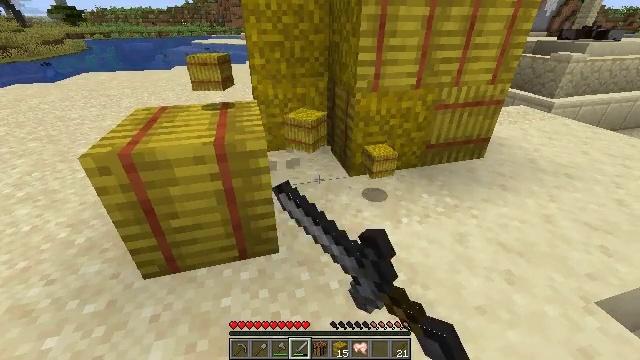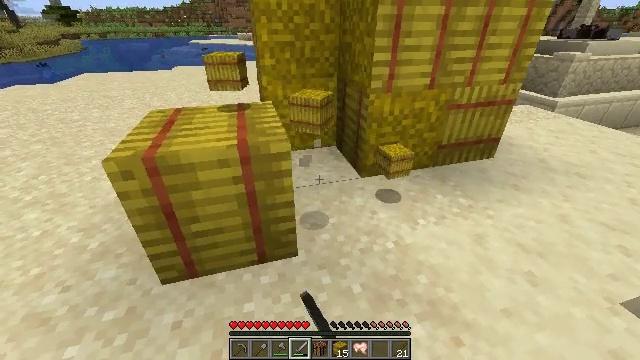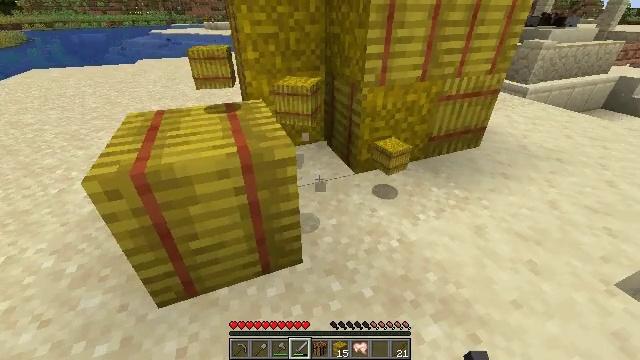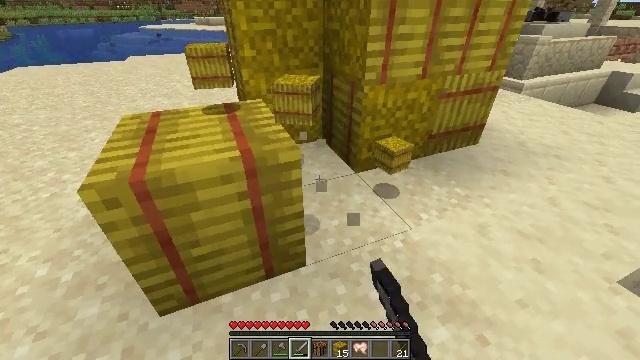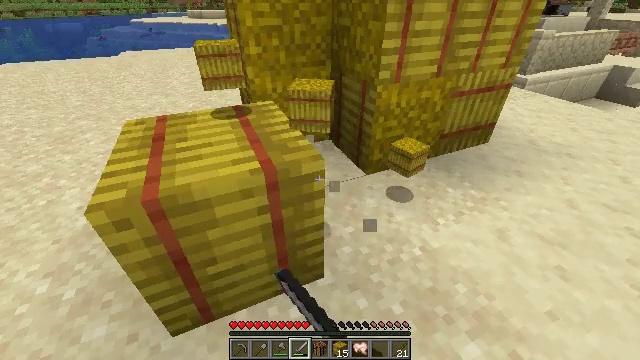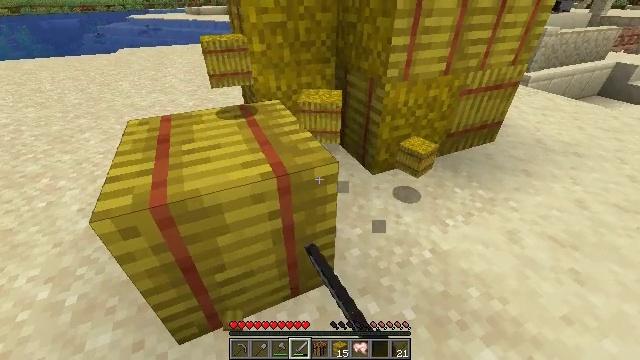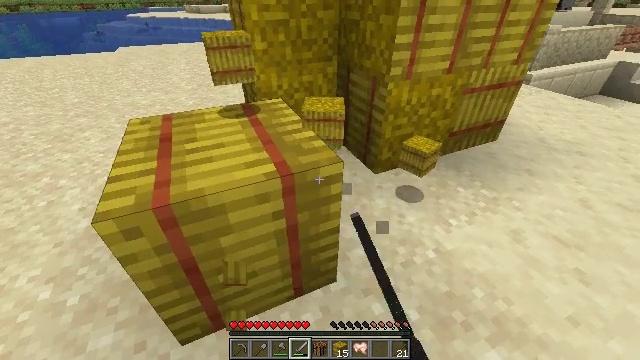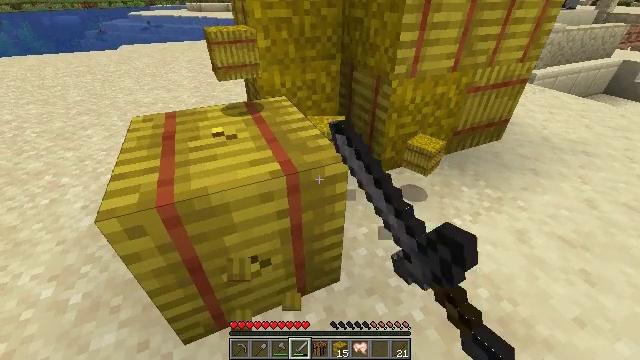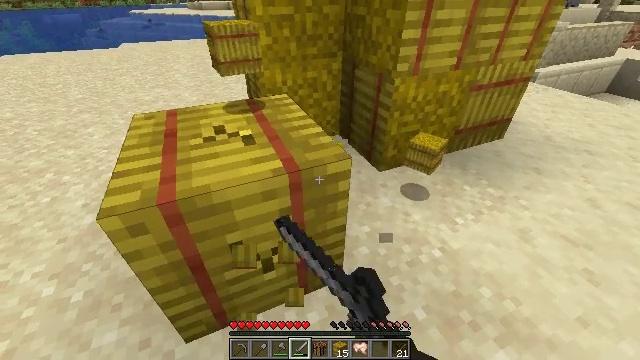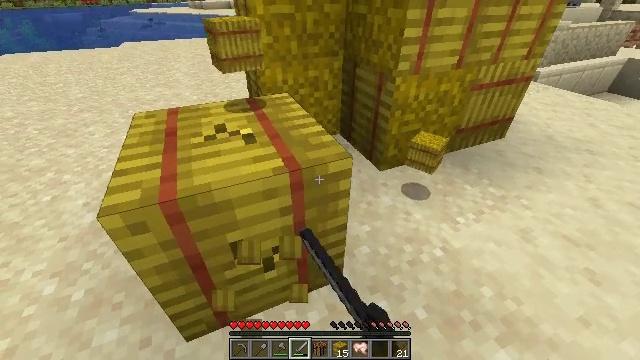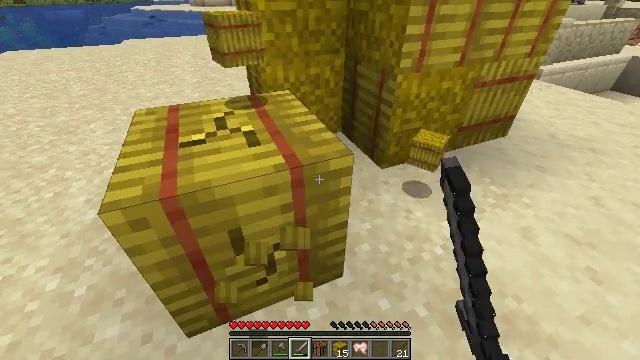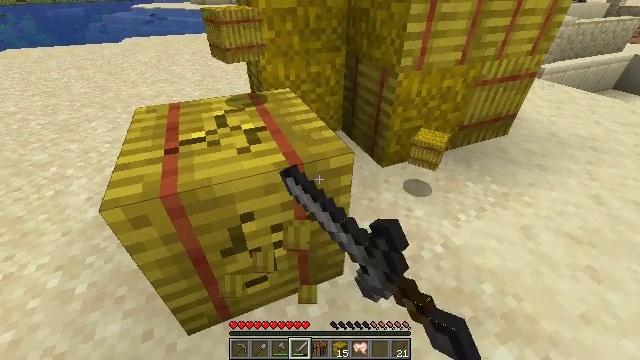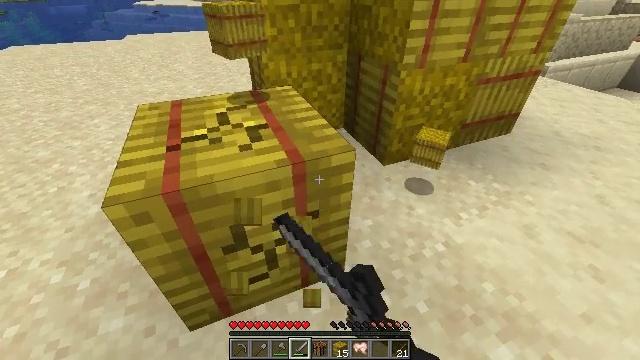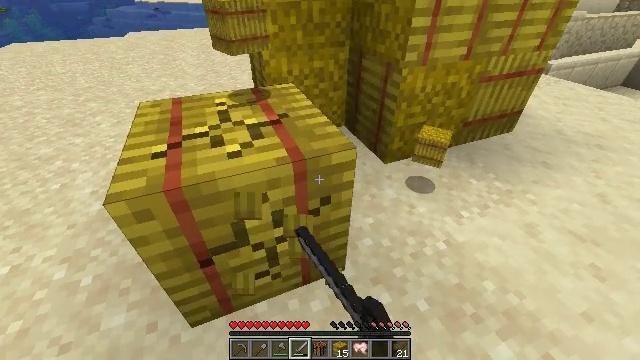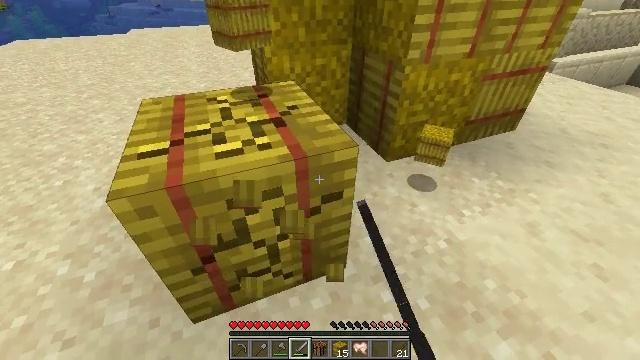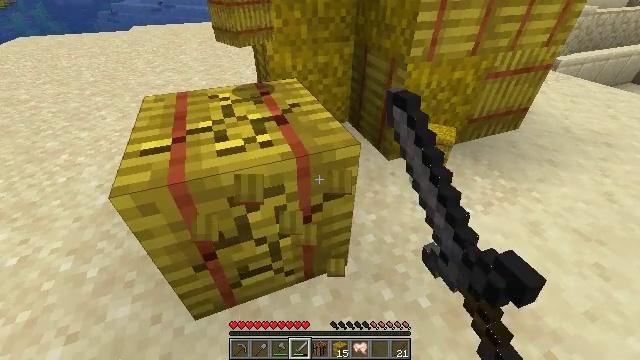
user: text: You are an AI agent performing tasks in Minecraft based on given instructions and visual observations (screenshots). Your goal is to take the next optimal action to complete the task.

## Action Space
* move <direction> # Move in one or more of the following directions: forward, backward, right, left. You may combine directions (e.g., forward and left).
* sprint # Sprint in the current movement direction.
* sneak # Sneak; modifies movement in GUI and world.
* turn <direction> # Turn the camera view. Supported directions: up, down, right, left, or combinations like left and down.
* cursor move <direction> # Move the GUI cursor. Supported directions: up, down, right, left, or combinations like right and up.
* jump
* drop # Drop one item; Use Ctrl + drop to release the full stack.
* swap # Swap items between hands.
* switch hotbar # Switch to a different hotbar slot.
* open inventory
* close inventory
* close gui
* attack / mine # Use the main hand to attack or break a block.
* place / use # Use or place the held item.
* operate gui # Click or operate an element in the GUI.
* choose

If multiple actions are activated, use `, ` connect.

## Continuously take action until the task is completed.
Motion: motion action
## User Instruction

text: Collect a hay block for crafting.
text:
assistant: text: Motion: move forward and move left, attack / mine
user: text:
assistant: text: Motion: move forward and move left, turn right and down, attack / mine
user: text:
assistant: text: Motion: move forward and move left, turn right, attack / mine
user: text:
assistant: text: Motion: turn right and down, attack / mine
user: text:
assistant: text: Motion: attack / mine
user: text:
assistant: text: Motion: attack / mine
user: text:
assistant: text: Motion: attack / mine
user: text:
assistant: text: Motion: attack / mine
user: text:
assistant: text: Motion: attack / mine
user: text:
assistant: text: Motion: attack / mine
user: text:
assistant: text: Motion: attack / mine
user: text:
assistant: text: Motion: attack / mine
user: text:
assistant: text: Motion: attack / mine
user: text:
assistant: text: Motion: attack / mine
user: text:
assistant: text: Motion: attack / mine
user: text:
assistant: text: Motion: attack / mine
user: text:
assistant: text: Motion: attack / mine
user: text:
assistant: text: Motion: attack / mine
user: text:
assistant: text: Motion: attack / mine
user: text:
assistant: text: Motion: attack / mine
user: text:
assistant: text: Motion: attack / mine
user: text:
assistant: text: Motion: attack / mine
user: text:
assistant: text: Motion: attack / mine
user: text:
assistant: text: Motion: attack / mine
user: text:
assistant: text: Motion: attack / mine
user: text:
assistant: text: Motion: attack / mine
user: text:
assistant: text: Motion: attack / mine
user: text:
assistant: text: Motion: attack / mine
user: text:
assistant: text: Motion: move forward, turn up, attack / mine
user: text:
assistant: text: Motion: move forward, turn right and up, attack / mine